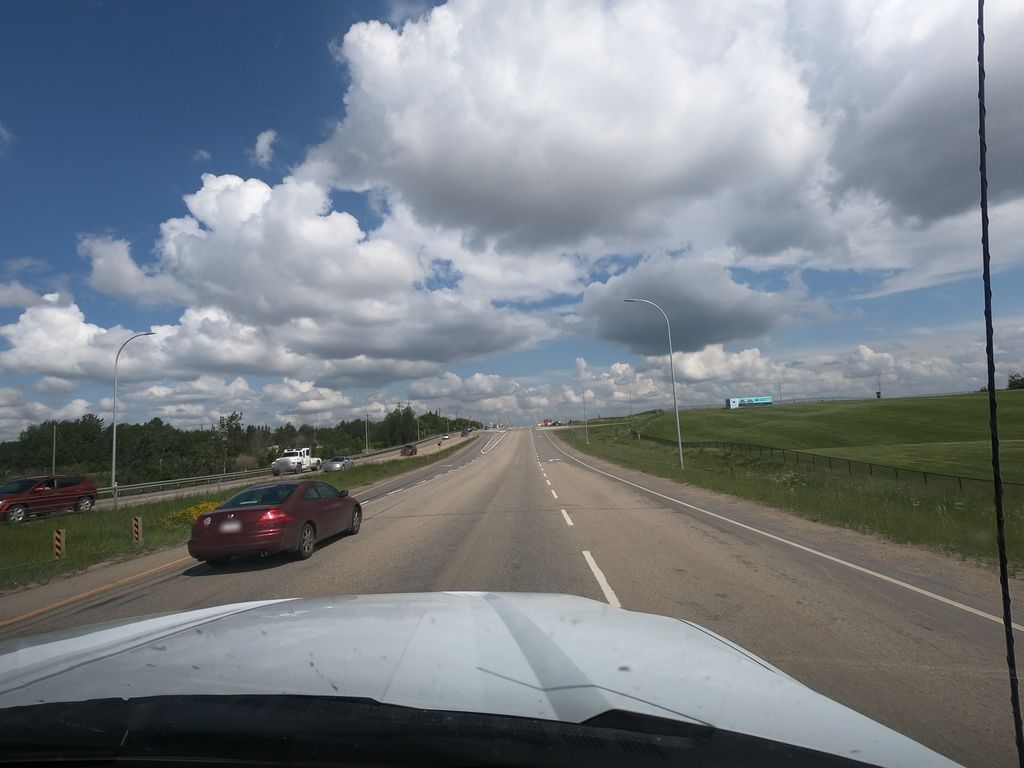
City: edmonton